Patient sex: M
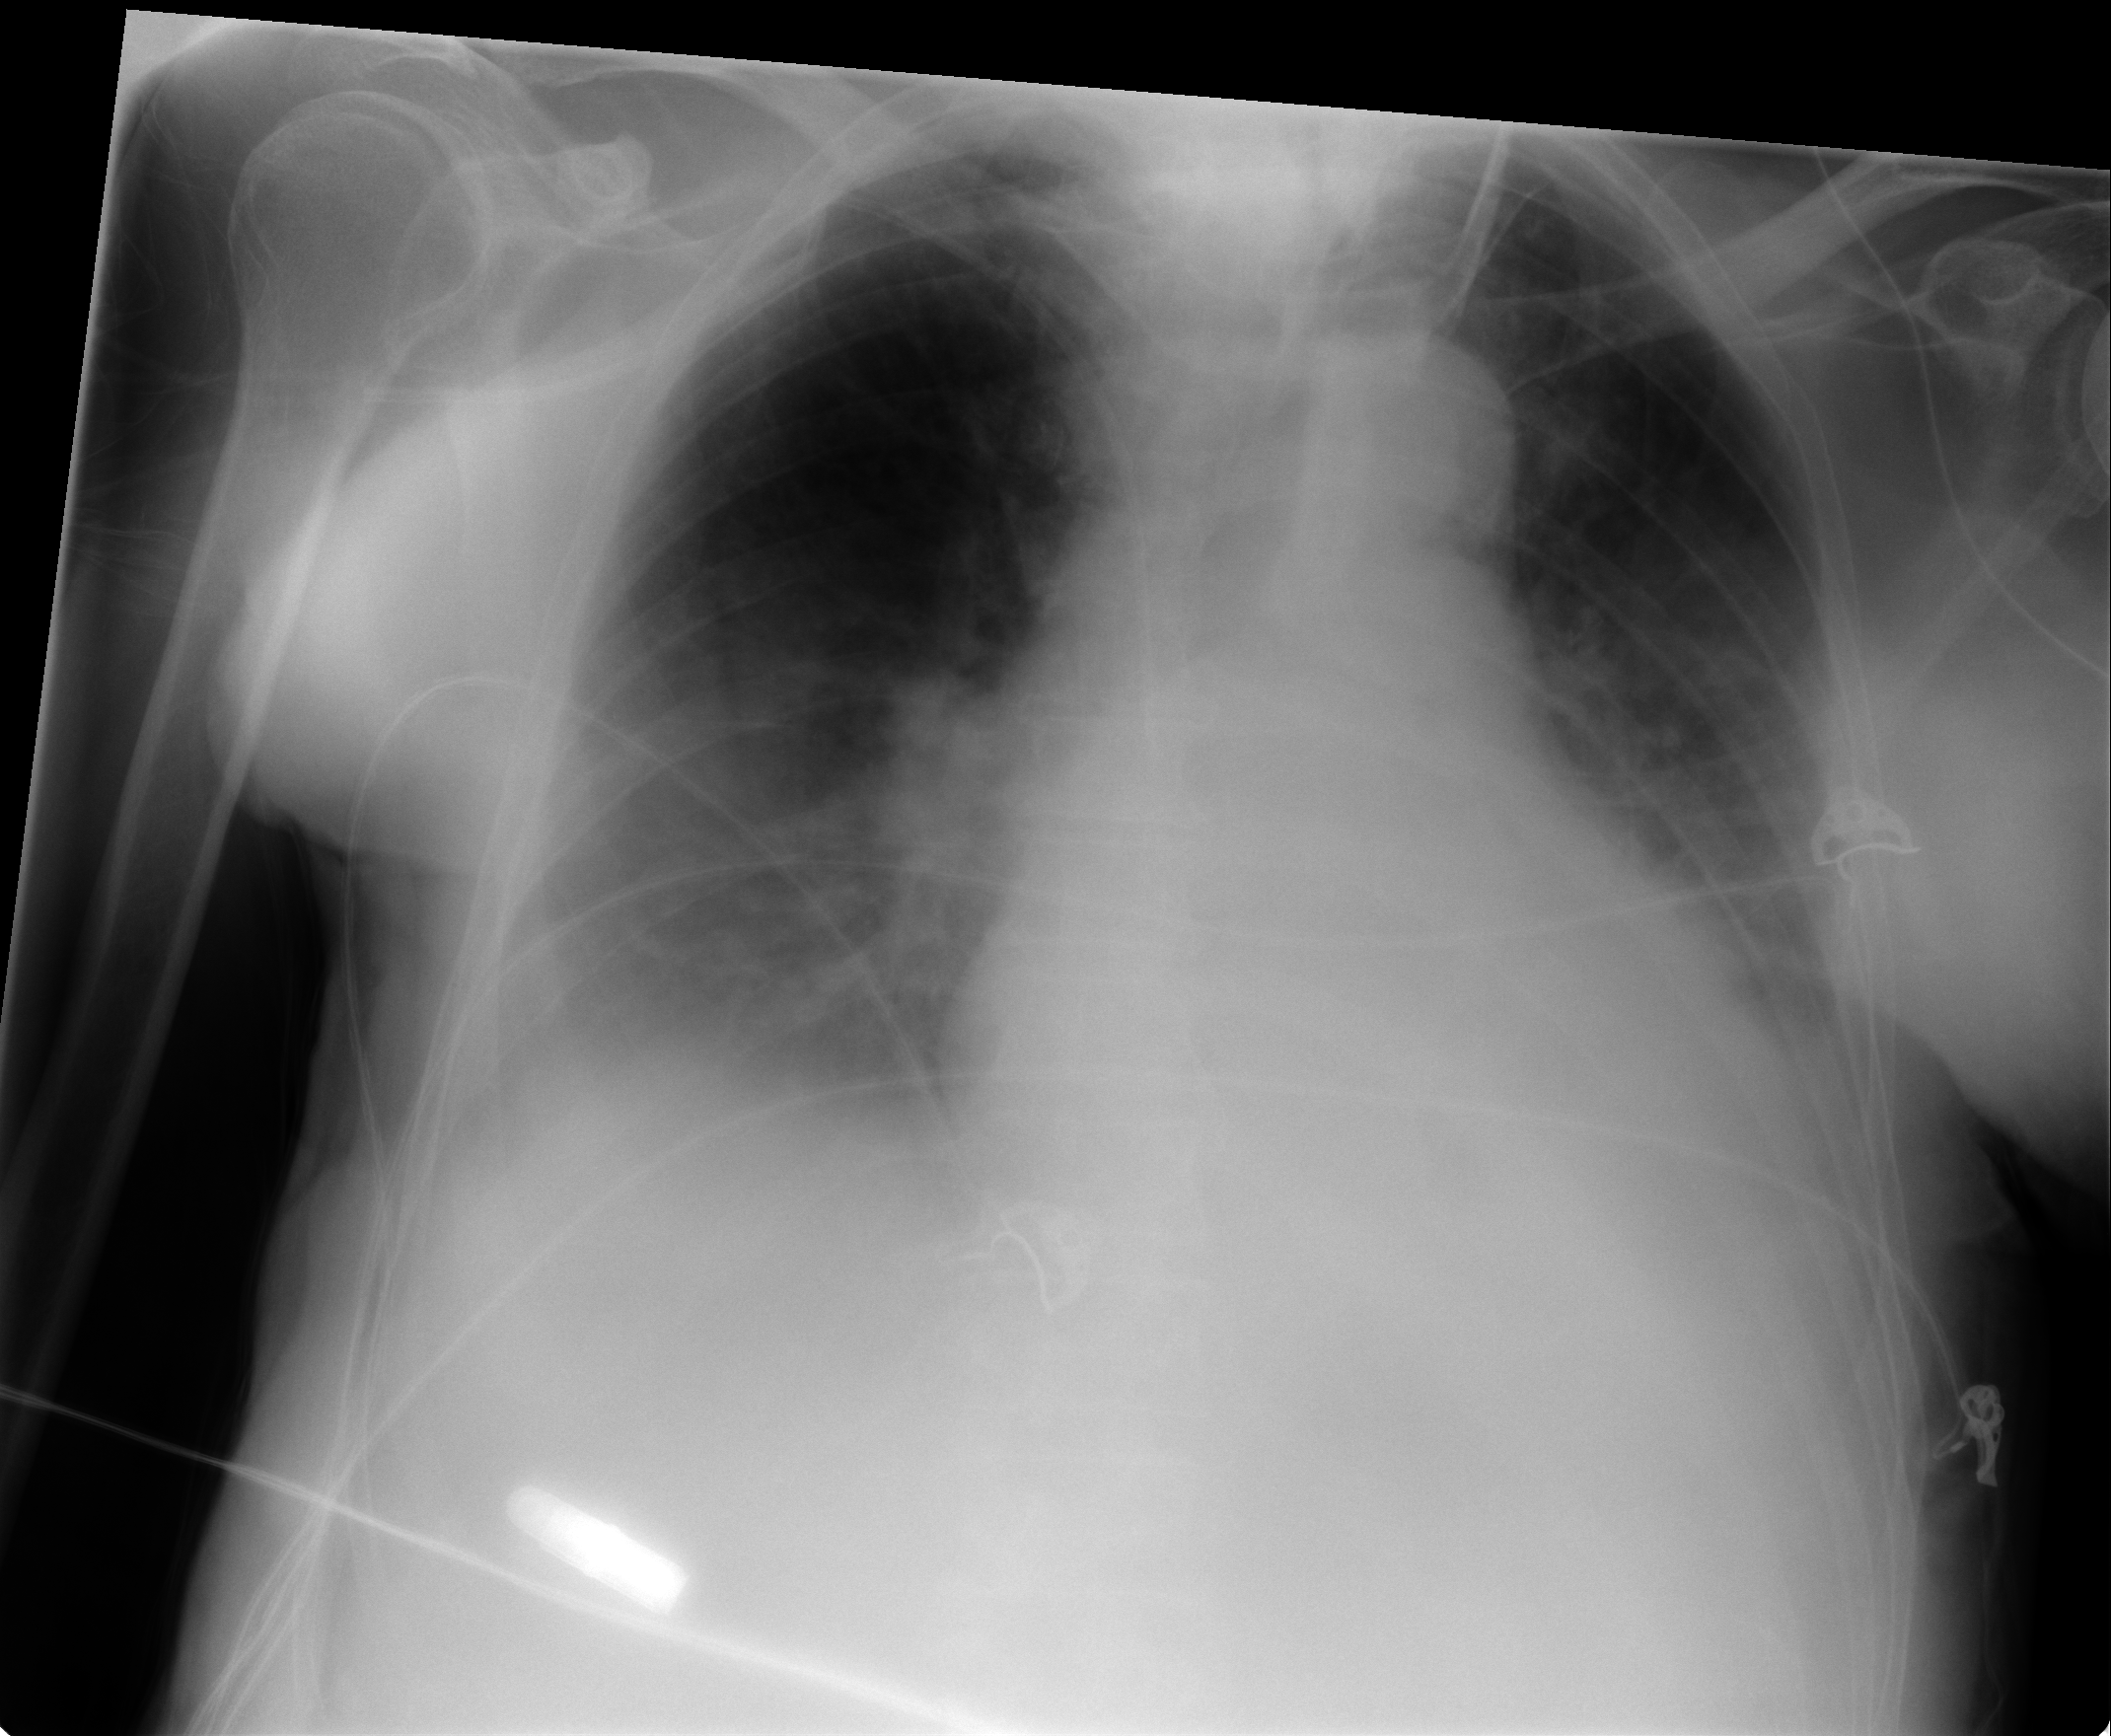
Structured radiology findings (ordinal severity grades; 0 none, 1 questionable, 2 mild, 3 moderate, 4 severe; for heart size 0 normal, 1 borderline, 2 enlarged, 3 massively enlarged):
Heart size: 2
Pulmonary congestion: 1
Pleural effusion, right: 2
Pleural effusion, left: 2
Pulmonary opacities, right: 1
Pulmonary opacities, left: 0
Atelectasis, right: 2
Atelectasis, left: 2